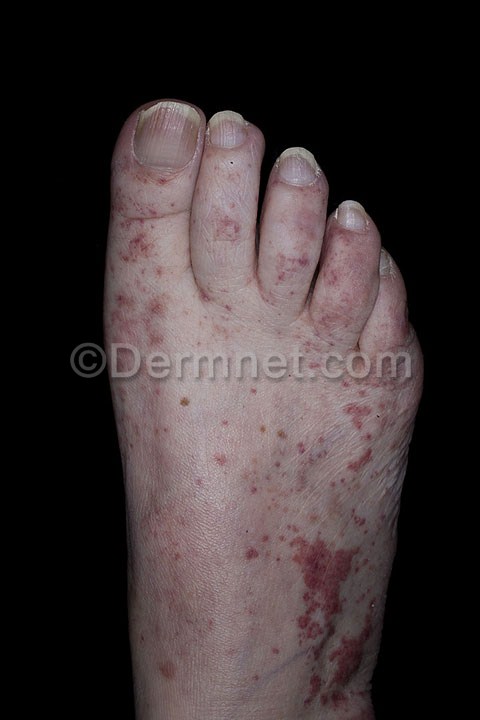
Disease: Vasculitis Photos